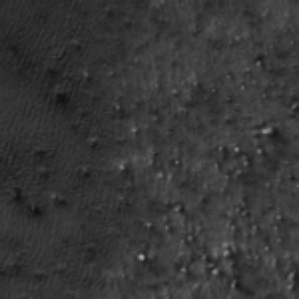
Label: frost